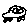
Label: car